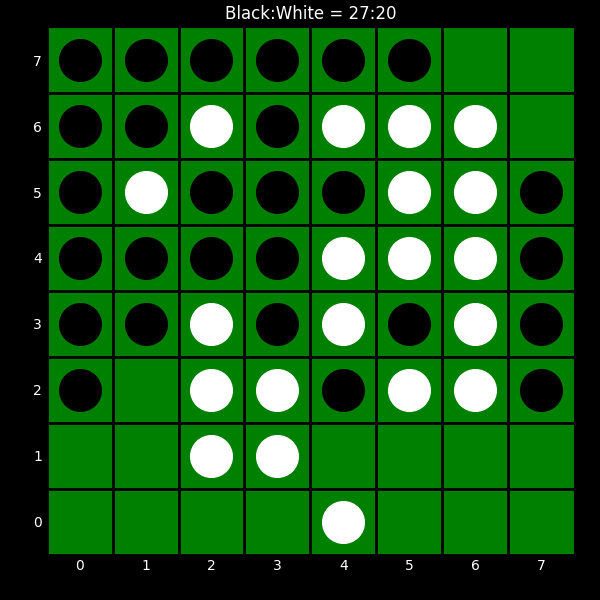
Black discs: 27
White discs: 20